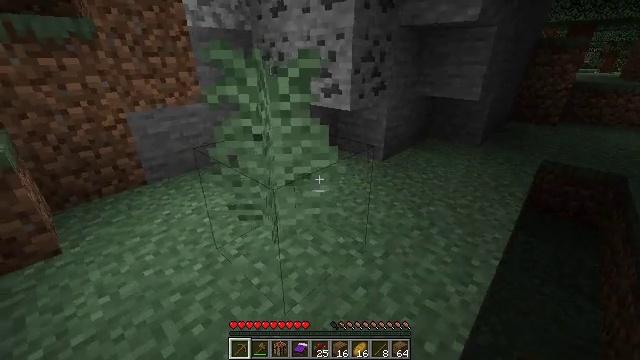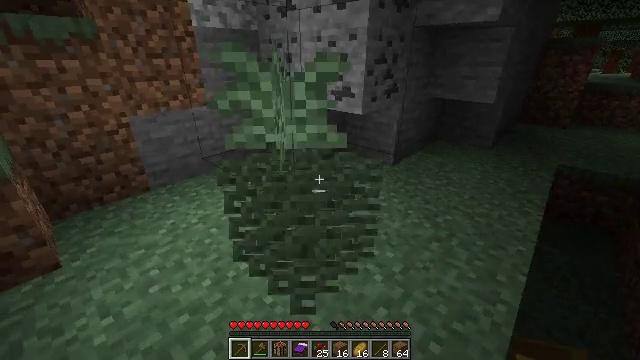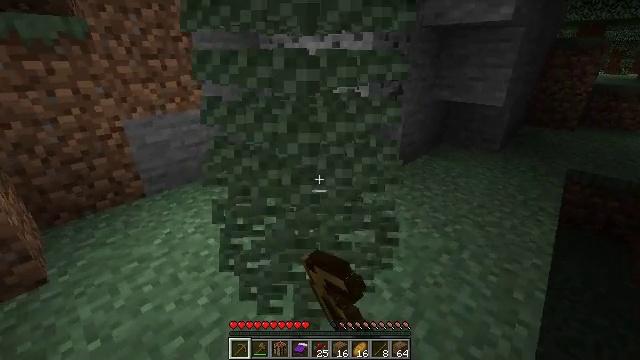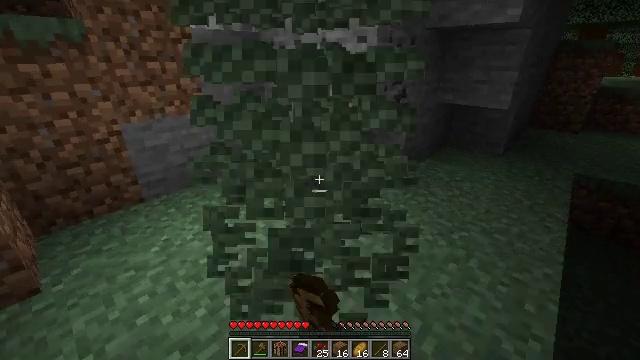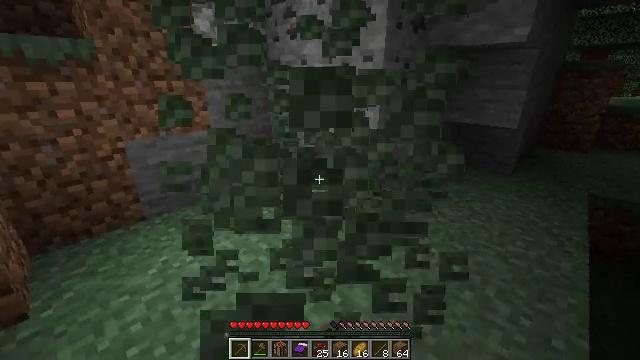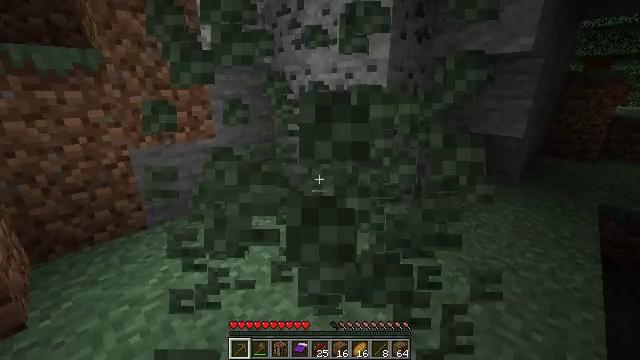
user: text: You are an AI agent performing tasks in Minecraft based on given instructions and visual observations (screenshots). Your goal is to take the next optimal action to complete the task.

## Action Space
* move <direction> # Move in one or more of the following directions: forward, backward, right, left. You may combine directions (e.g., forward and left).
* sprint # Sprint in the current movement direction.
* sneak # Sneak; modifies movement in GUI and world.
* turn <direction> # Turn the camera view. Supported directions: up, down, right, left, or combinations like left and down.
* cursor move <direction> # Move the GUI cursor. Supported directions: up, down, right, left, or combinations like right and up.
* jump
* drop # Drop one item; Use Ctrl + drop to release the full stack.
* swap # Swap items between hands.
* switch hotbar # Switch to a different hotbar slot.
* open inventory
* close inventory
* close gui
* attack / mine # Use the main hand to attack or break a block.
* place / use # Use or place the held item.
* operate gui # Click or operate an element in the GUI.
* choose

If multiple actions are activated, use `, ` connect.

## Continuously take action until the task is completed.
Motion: motion action
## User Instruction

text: Attack the large fern to gather it.
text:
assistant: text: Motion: move forward, attack / mine
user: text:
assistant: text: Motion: move forward, attack / mine
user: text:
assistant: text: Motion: attack / mine
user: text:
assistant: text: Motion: turn up
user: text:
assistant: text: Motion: turn up
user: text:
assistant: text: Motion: no_op